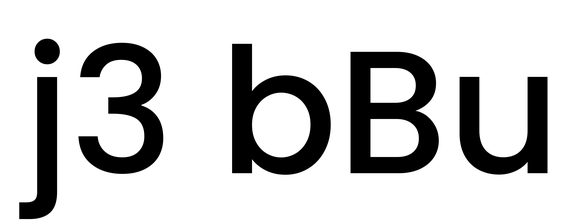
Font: Poppins-Medium